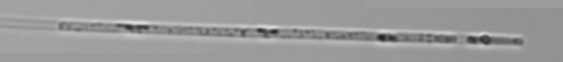
Label: Leptocylindrus